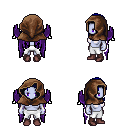
a pixel art fantasy rpg character, female body template, dark elf, purple skin, purple wings, white pants, blue long hairstyle, cloth hood, maroon shoes, four views (front, back, left, right), 2x2 character sprite sheet, small pixel art, hard edges, no anti-aliasing